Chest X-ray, PA view. Patient: 49 years old, sex M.
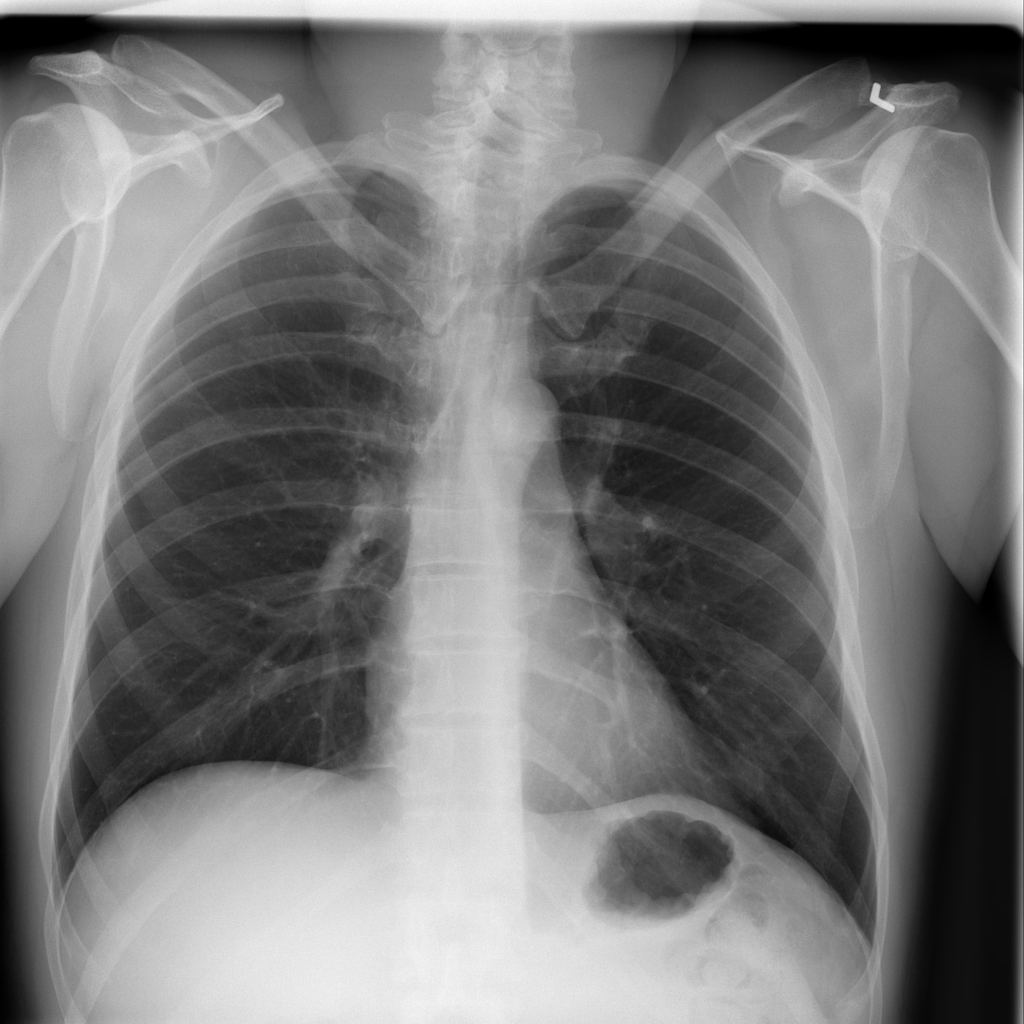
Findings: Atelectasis